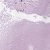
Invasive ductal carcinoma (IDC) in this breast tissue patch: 0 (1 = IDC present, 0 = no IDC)